Question: I have 2 Core Data classes. and . One Patient can have multiple Handovers.
'''
import Foundation
import CoreData
class Patient: NSManagedObject {
@NSManaged var id: NSNumber
@NSManaged var firstName: String
@NSManaged var lastName: String
@NSManaged var personalNumber: String
@NSManaged var handovers: NSSet
}
'''
'''
import Foundation
import CoreData
class Handover: NSManagedObject {
@NSManaged var date: NSDate
@NSManaged var status: String
@NSManaged var time: NSNumber
@NSManaged var patient: Patient
}
'''
I need to display a list of patients who have handovers for a given date. And it needs to be sorted by 'time'.
Here's an example of a result set I get.
'''
handovers = db.loadHandovers(NSDate.date())
for handover in handovers {
let handover = handover as Handover
println("\(handover.time) - \(handover.patient.firstName) \(handover.patient.lastName)")
}
'''

Notice there are three Handovers for the patient at 8 and four Handovers for the patient at 8. I need these to be grouped by the Patient. But there's another catch. If the same Patient has more Handovers at different times, they are to be treated as a separate group. For example, you can see that has another handover at 14. This needs to be a separate group.
'''
+------+-------------------+-------------------+
| TIME | PATIENT | NO. OF HANDOVERS |
+------+-------------------+-------------------+
| | | |
| 08 | Anna Andersson | 3 |
| | | |
| 08 | Gote 2 Andersson | 4 |
| | | |
| 10 | Gote 2 Andersson | 1 |
| | | |
| 11 | Gote 2 Andersson | 1 |
| | | |
| 14 | Anna Andersson | 1 |
+------+-------------------+-------------------+
'''
I created a separate class called 'CompositeItem' to hold these.
'''
import Foundation
public class CompositeItem {
var patient: Patient!
var handovers: [Handover] = []
init() {
}
}
'''
Where I'm stuck now is how to iterate through the 'handovers' array and group them and create composite objects.
I have a for loop iterating through the retrieved handovers.
'''
private var compositeItems: [CompositeItem] = []
handovers = db.loadHandovers(NSDate.date())
for handover in handovers {
let handover = handover as Handover
if compositeItems.isEmpty {
let item = CompositeItem()
item.patient = handover.patient
item.handovers.append(handover)
} else {
// How can I check if the current Handover object has the same Patient and the time as the last added Handover.
// And add it to the last 'item''s handovers array if they do match.
}
}
'''
My question is how can I check if the current Handover object has the same Patient and the time as the last added Handover. And add it to the last 'item''s handovers array if they do match.
I'd really appreciate any help. This part has me stumped.
Thank you.
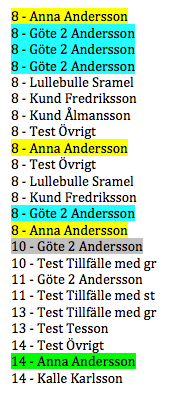
Answer: I actually managed to solve my problem going with the old route I tried. Below is the code I wrote.
'''
let handovers = db.loadHandovers(NSDate())
for handover in handovers {
let handover = handover as Handover
if compositeItems.isEmpty {
let item = CompositeItem()
item.patient = handover.patient
item.handovers.append(handover)
compositeItems.append(item)
} else {
let lastCompositeItem = compositeItems.last!
let lastHandover = lastCompositeItem.handovers.last!
if handover.patient.id == lastHandover.patient.id && handover.time == lastHandover.time {
lastCompositeItem.handovers.append(handover)
} else {
let item = CompositeItem()
item.patient = handover.patient
item.handovers.append(handover)
compositeItems.append(item)
}
}
}
'''